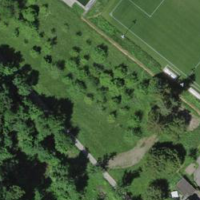
EUNIS habitat code: 55
Species observed at this site:
Bellis perennis
Lamium galeobdolon
Lonicera acuminata
Geranium robertianum